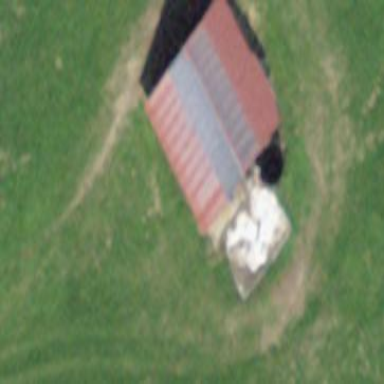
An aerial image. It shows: Barn.